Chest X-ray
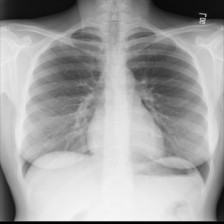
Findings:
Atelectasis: negative
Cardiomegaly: negative
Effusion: negative
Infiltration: negative
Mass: negative
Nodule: negative
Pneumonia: negative
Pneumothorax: negative
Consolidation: negative
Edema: negative
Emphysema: negative
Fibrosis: negative
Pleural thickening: negative
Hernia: negative